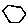
Label: hexagon